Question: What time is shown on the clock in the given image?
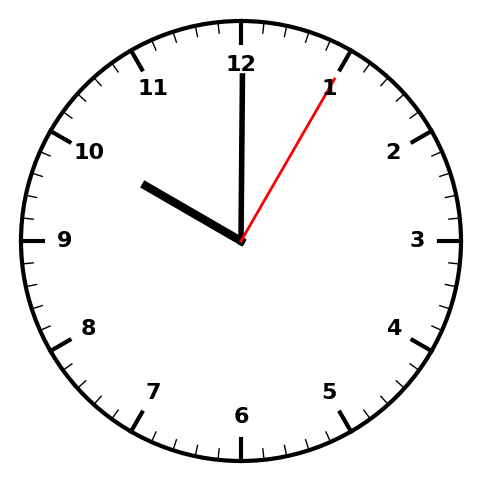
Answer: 10:00:05